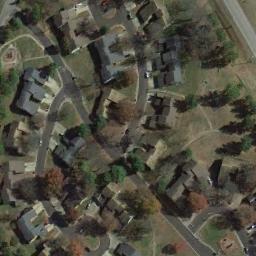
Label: medium_residential